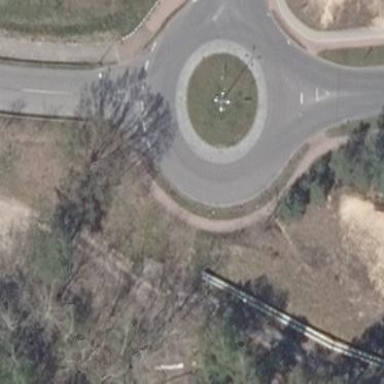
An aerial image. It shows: Roundabout on residential road.